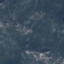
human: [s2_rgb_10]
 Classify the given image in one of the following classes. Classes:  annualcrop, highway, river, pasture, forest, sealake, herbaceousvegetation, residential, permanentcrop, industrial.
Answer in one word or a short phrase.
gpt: HerbaceousVegetation